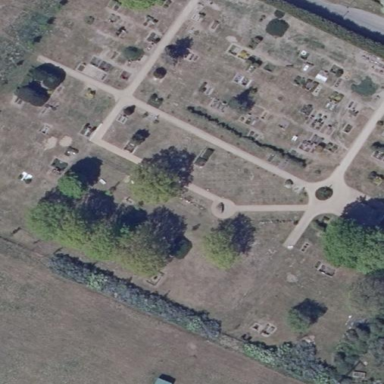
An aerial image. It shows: Cemetery.